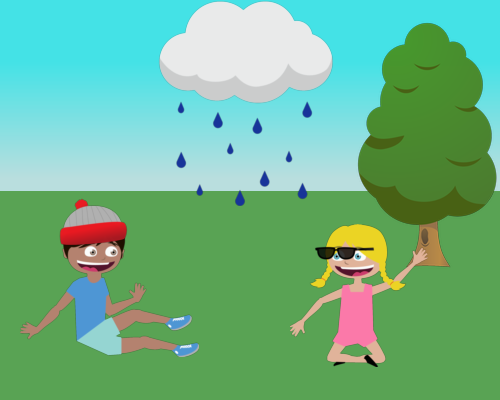
lower left mike full size facing right sitting legs out front smiling red and grey hat middle and in the sky a rain cloud full size and in the right side tree small and in lower right a girl with black sunglasses sitting indian and facing left